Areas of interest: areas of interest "Mianma Unit"
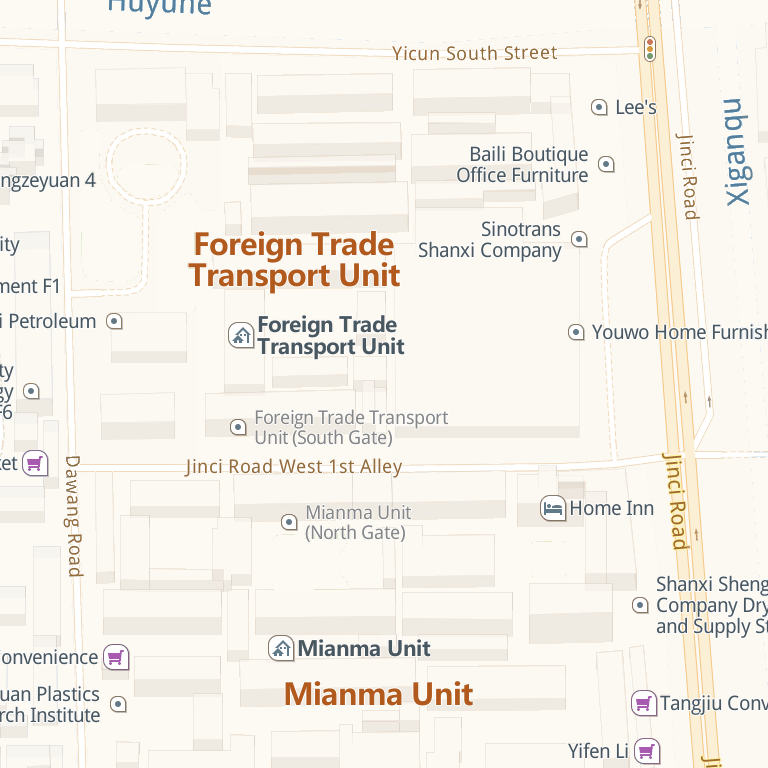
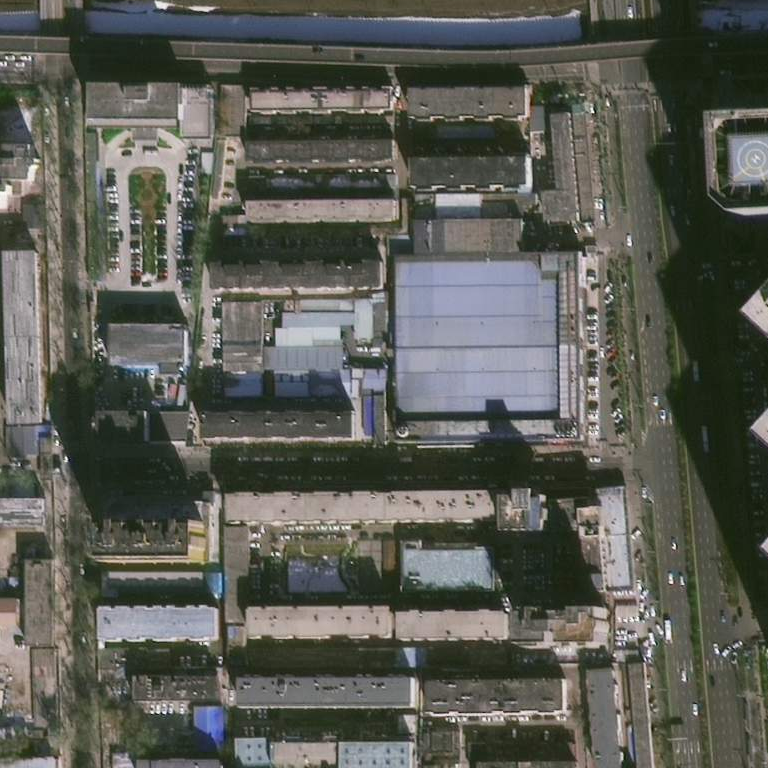